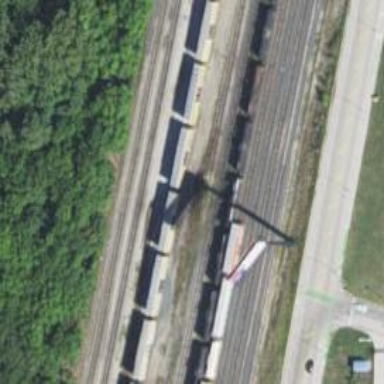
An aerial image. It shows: Railway yard.